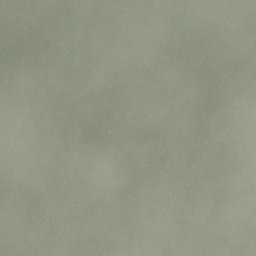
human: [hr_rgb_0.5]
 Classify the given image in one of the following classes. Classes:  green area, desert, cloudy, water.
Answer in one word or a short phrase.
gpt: cloudy